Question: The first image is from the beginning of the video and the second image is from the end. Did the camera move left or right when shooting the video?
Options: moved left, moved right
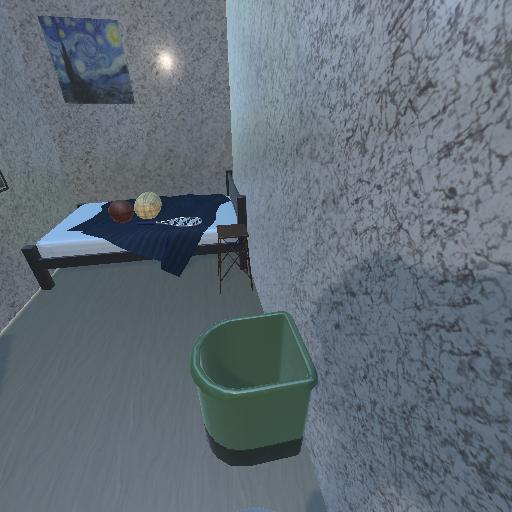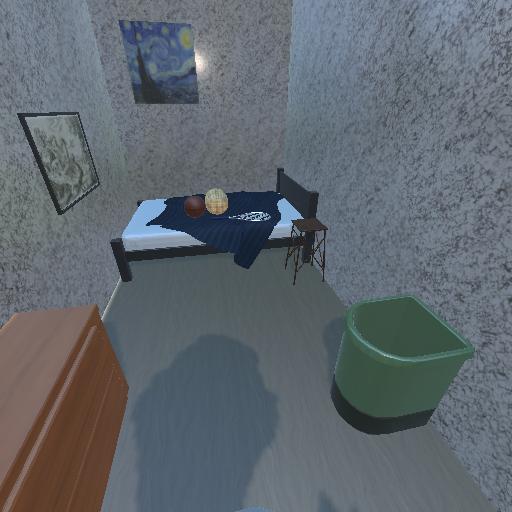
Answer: moved left